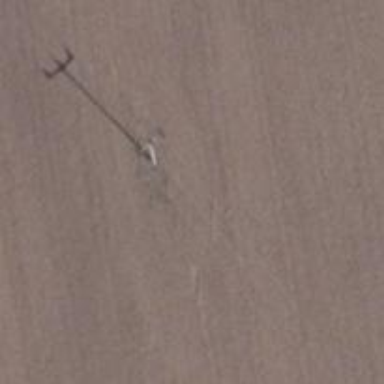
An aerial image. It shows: Power pole.